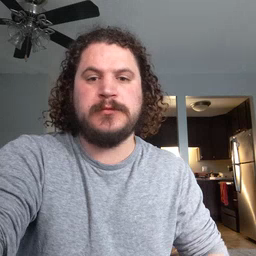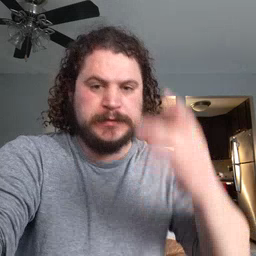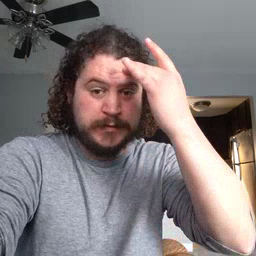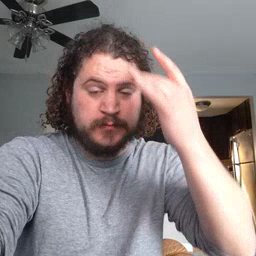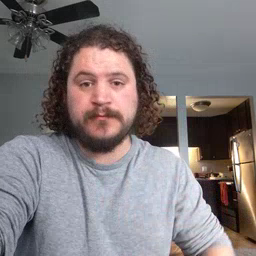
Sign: sick